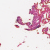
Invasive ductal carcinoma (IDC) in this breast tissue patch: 0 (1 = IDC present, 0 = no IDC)